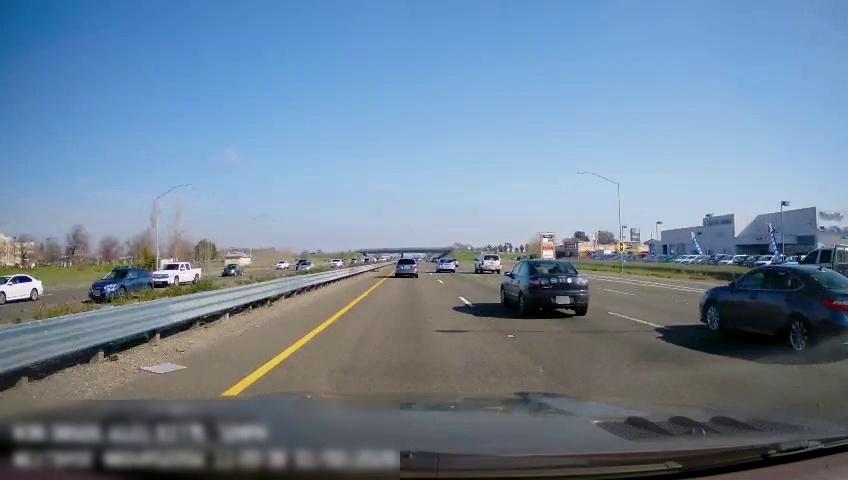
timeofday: Day
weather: Sunny
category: Drivable Space
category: Drivable Space
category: Vehicles | Car
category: Vehicles | Car
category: Vehicles | Truck
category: Vehicles | SUV
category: Vehicles | Car
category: Vehicles | Car
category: Vehicles | Car
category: Vehicles | Truck
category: Vehicles | Car
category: Vehicles | Car
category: Vehicles | SUV
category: Vehicles | Car
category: Vehicles | SUV
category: Vehicles | SUV
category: Lanes | Current Lane
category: Lanes | Current Lane
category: Lanes | Alternate Lane
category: Lanes | Alternate Lane
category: Lanes | Alternate Lane
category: Lanes | Alternate Lane
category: Lanes | Opposite Lane
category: Lanes | Opposite Lane
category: Traffic | Signs